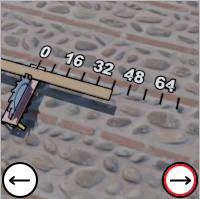
Task: length
Answer: 40
First scale value: 16.0